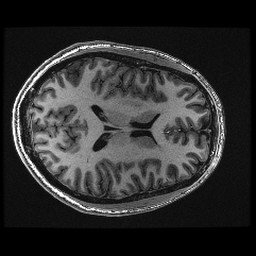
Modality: T1w
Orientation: axial
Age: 27
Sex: male
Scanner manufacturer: ge
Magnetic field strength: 3 T
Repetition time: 0.008848 s
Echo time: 0.003544 s